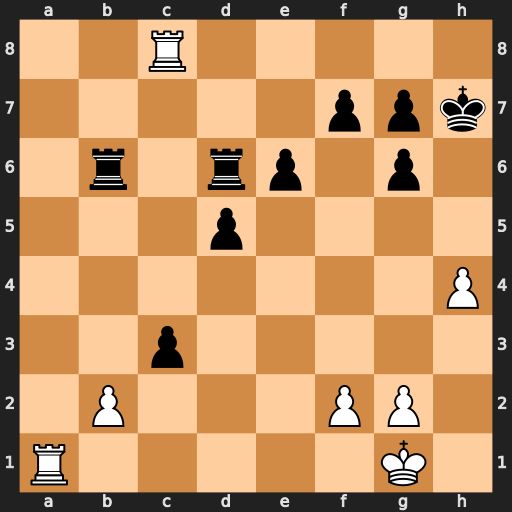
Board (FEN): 2R5/5ppk/1r1rp1p1/3p4/7P/2p5/1P3PP1/R5K1
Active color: w
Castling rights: -
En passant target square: -
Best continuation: Raa8 g5 h5 g6 Rh8+ Kg7 h6+ Kf6 bxc3